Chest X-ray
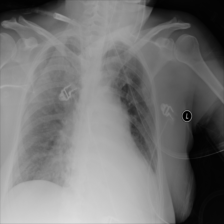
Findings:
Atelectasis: negative
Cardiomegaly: negative
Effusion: negative
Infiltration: negative
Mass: negative
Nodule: negative
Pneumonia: negative
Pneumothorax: negative
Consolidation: negative
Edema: negative
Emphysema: negative
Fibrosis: negative
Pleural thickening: negative
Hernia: negative